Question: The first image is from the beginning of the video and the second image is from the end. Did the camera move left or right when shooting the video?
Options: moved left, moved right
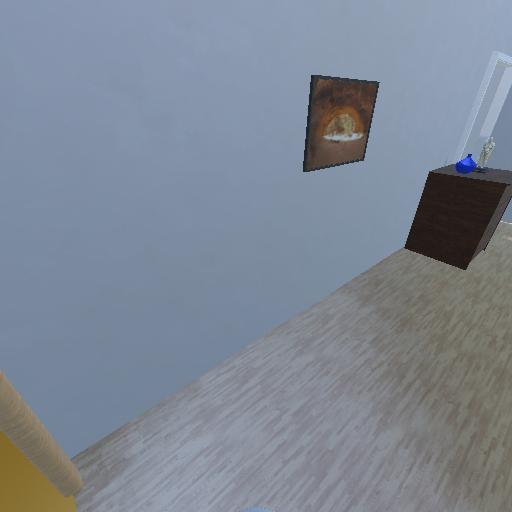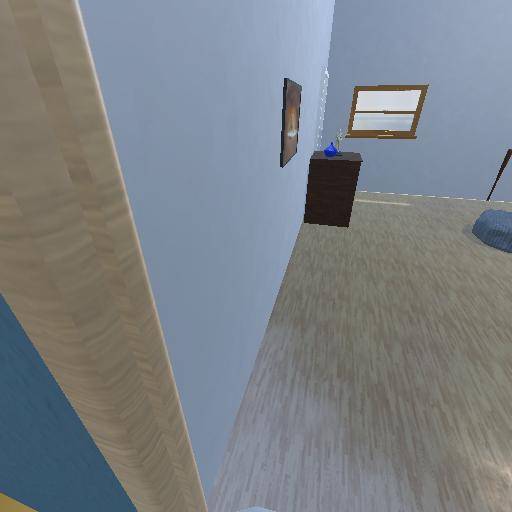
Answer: moved left